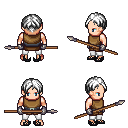
a pixel art fantasy rpg character, male body template, human, light skin, leather chest armor, white pants, white parted hairstyle, metal gloves, ghillies, spear, four views (front, back, left, right), 2x2 character sprite sheet, small pixel art, hard edges, no anti-aliasing